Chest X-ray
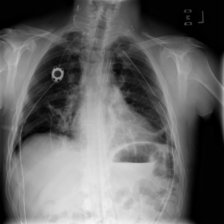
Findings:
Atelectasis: positive
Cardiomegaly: negative
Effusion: negative
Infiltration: negative
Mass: negative
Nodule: negative
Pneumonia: negative
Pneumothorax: positive
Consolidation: negative
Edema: negative
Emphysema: negative
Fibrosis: negative
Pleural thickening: negative
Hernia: negative